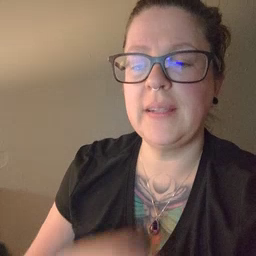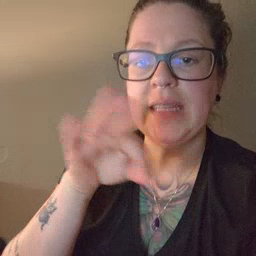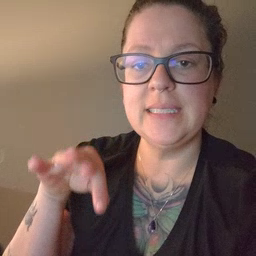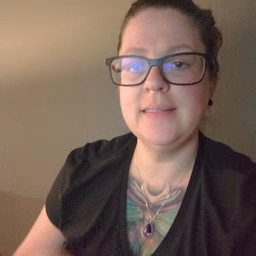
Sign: feet